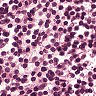
Metastatic tissue present: no